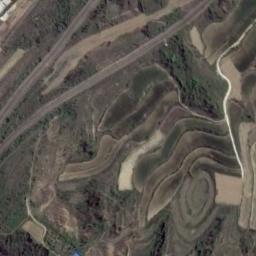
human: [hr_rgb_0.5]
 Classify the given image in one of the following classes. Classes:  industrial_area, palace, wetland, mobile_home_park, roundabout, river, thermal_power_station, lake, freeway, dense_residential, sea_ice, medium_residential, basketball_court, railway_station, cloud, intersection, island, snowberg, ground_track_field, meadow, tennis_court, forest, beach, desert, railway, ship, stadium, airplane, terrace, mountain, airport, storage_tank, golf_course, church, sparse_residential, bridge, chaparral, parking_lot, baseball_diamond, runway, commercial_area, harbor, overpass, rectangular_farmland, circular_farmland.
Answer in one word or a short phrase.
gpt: terrace